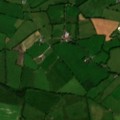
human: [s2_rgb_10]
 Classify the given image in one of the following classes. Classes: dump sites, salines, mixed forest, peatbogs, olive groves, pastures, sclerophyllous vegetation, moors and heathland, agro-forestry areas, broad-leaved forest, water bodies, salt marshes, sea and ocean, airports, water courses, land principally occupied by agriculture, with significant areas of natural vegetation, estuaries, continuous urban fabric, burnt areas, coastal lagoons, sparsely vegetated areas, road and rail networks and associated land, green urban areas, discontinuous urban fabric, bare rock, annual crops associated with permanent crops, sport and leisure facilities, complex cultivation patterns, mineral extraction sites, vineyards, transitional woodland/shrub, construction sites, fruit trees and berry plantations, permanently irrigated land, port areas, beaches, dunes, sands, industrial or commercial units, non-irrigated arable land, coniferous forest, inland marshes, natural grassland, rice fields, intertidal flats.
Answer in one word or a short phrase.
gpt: non-irrigated arable land, pastures